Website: macys
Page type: billing-address
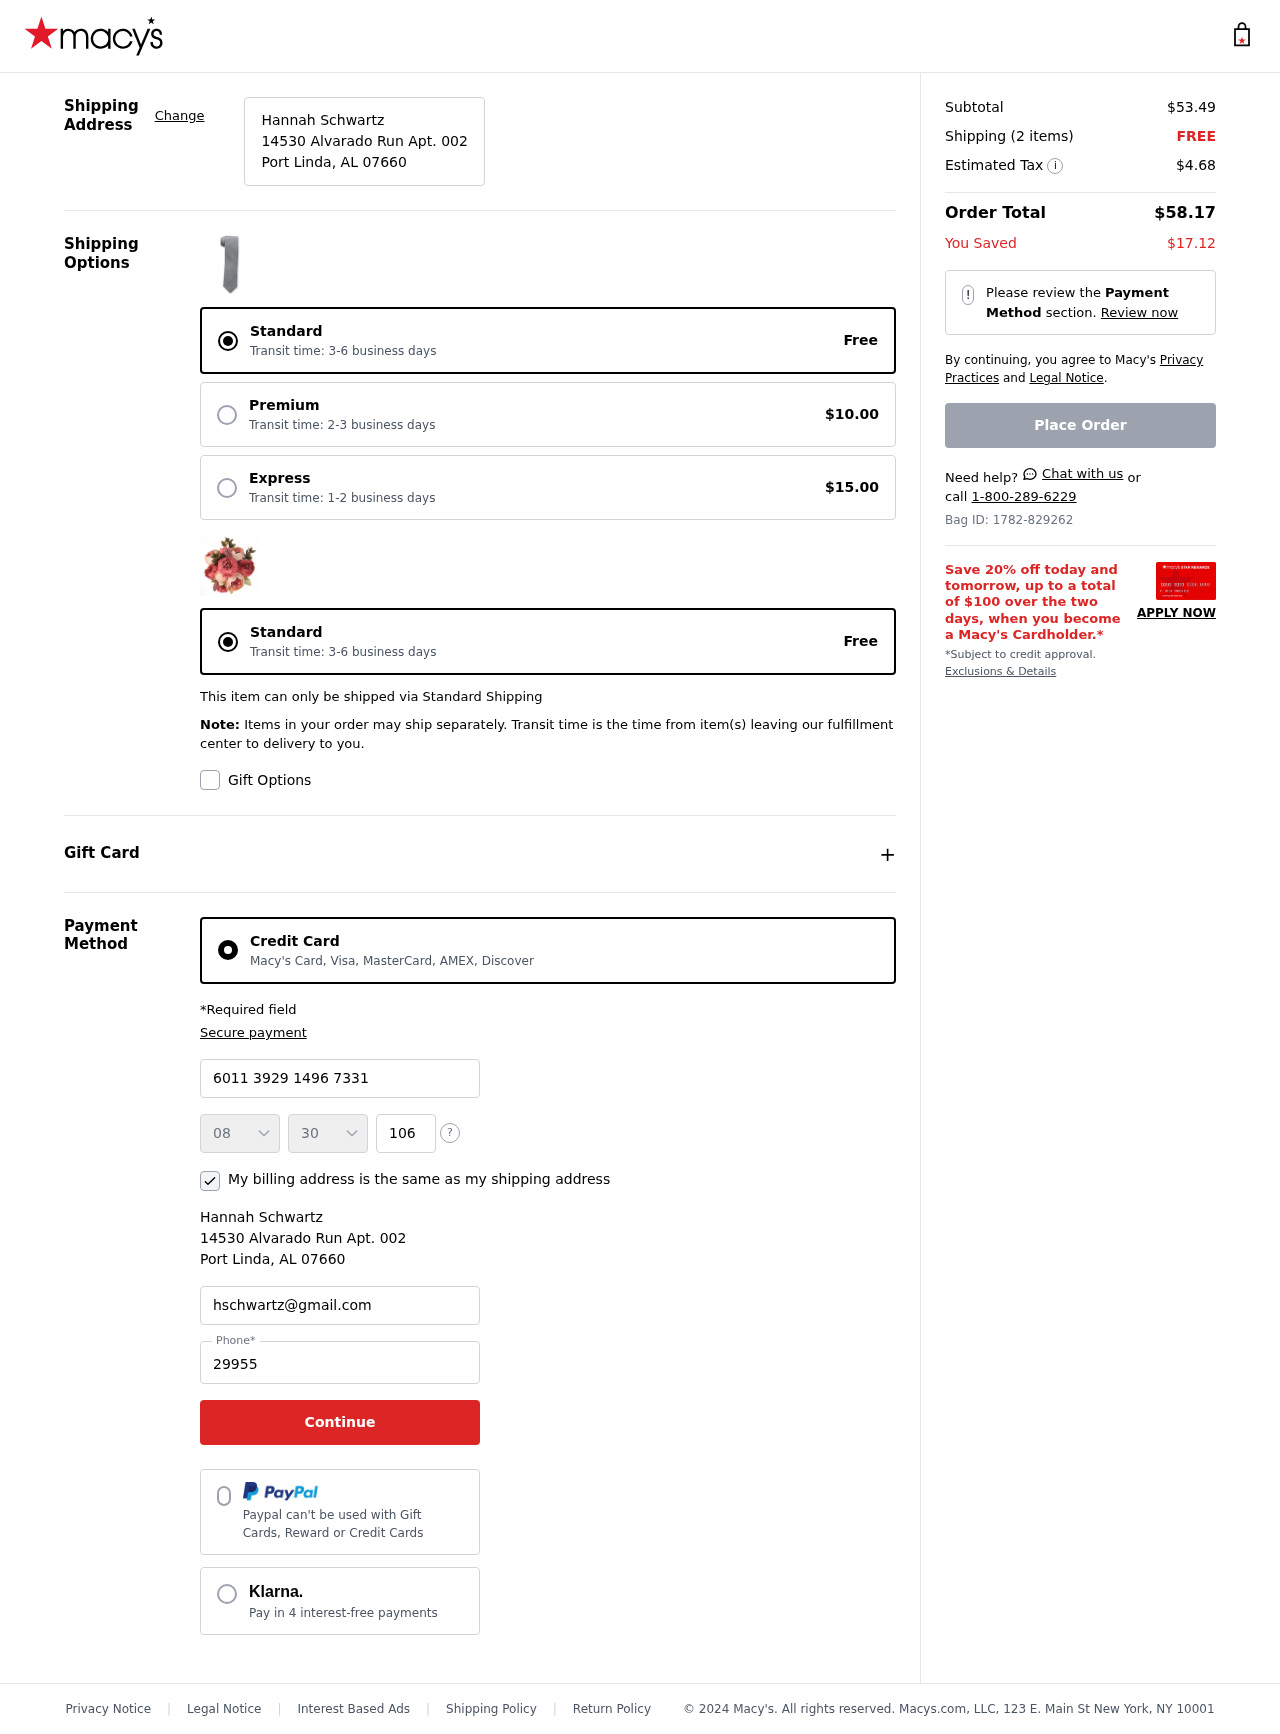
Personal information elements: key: PII_CARD_CVV
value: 106
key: PII_CARD_EXPIRY_MONTH
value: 08
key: PII_CARD_EXPIRY_YEAR
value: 30
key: PII_CARD_NUMBER
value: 6011 3929 1496 7331
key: PII_CITY_STATE_ZIP
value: Port Linda, AL 07660
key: PII_EMAIL
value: hschwartz@gmail.com
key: PII_FULLNAME
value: Hannah Schwartz
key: PII_PHONE
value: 2995578101
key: PII_STREET
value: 14530 Alvarado Run Apt. 002
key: PII_FULLNAME2
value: Hannah Schwartz
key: PII_CITY
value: Port Linda
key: PII_STATE_ABBR
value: AL
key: PII_POSTCODE
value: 07660
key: PII_POSTCODE_FULL
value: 07660
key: PII_CITY_STATE
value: Port Linda, AL
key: PII_POSTCODE_NUMERIC
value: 7660
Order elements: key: ORDER_SUBTOTAL
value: $53.49
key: ORDER_NUM_ITEMS
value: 2
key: ORDER_SHIPPING_COST
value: FREE
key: ORDER_TAX
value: $4.68
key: ORDER_TOTAL
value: $58.17
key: ORDER_SAVINGS
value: $17.12
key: ORDER_ID
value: Bag ID: 1782-829262